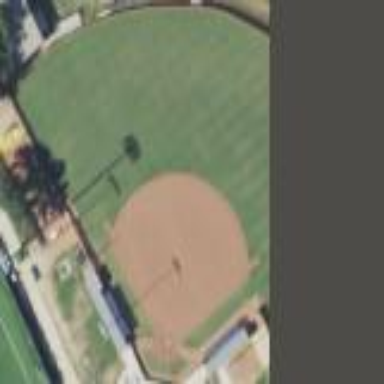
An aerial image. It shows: Softball pitch for leisure and sport activities.